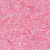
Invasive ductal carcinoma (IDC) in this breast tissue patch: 0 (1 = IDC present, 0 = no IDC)